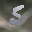
Label: 5